Question: I'm trying to make a waffle chart in R using the 'waffle' package. I don't have an even number of entries (49) and I get blank filler squares in my otherwise
perfect chart (see purple/blue squares).

Here is an example of the code:
'''
library('waffle')
basedata <- c(11,38)
names(basedata) <- c("Awsome", "Not Awsome")
waffle(basedata, rows = 2)
'''
Any idea how to remove the blank filler squares?
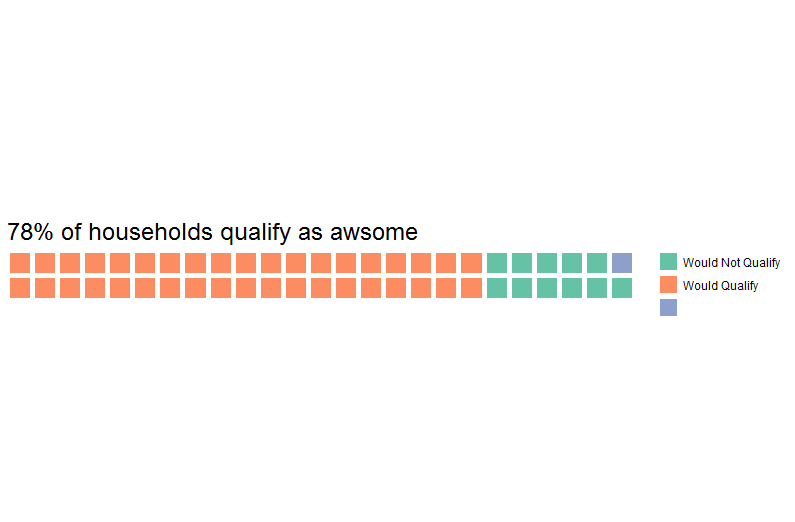
Answer: '''
waffle(basedata, rows = 2, colors = c("blue", "green", "white"))
'''
or if you want to match the colors to how they were, look up the color scheme at <URL> and add the hex codes.
'''
waffle(basedata, rows = 2, colors = c("#fb8072", "#8dd3c7", "white"))
'''
Also, I assume the word "Awesome" isn't included in the real thing, but in case it is, be sure to add that extra "e" in there. :)